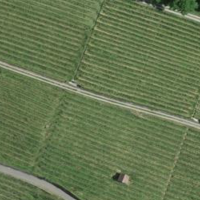
EUNIS habitat code: 40
Species observed at this site:
Agrimonia eupatoria
Melittis melissophyllum
Silene nutans
Campanula rapunculus